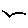
Label: bird